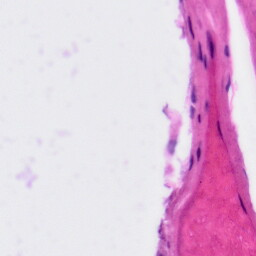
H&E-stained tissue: Tonsil